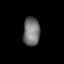
Tissue: lung
Cell type: T cells
Senescence score: 0.174
Nuclear area (px): 472
Mean DAPI intensity: 116.119